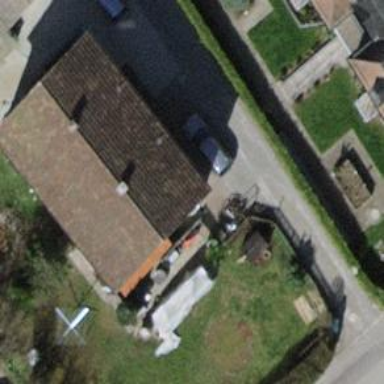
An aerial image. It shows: Semi-detached house.